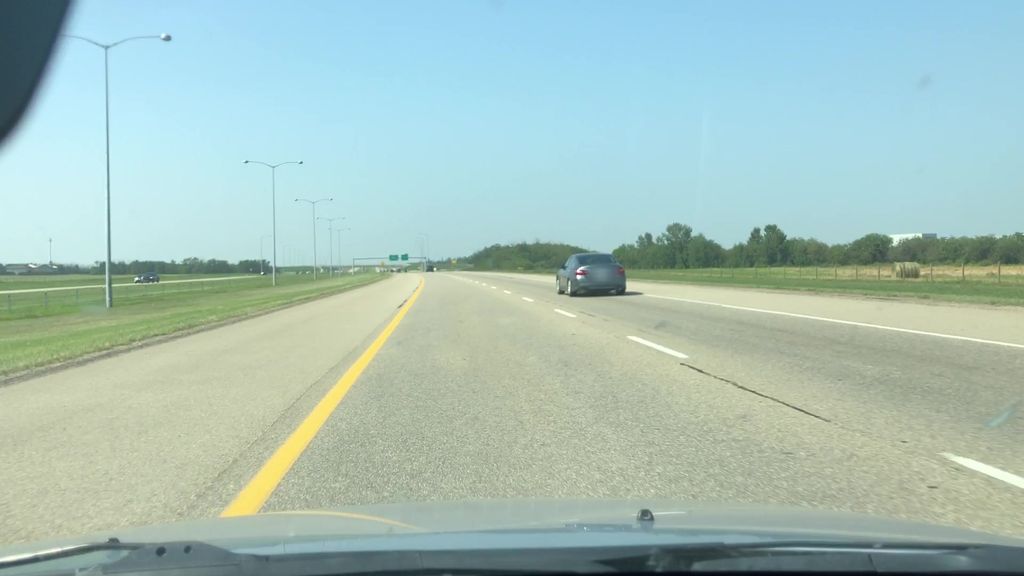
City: edmonton